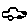
Label: car